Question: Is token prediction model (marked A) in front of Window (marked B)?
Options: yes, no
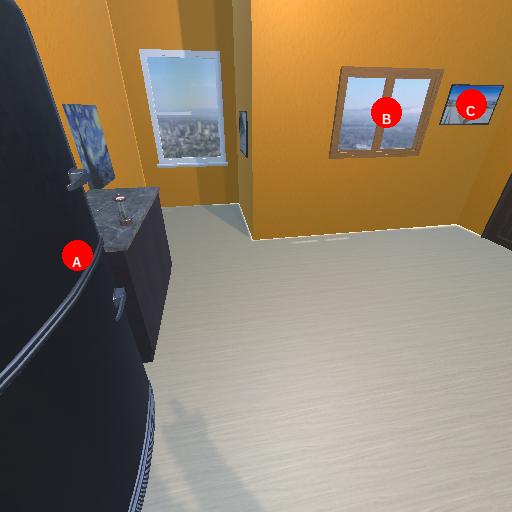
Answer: yes